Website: lowes
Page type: address-validator
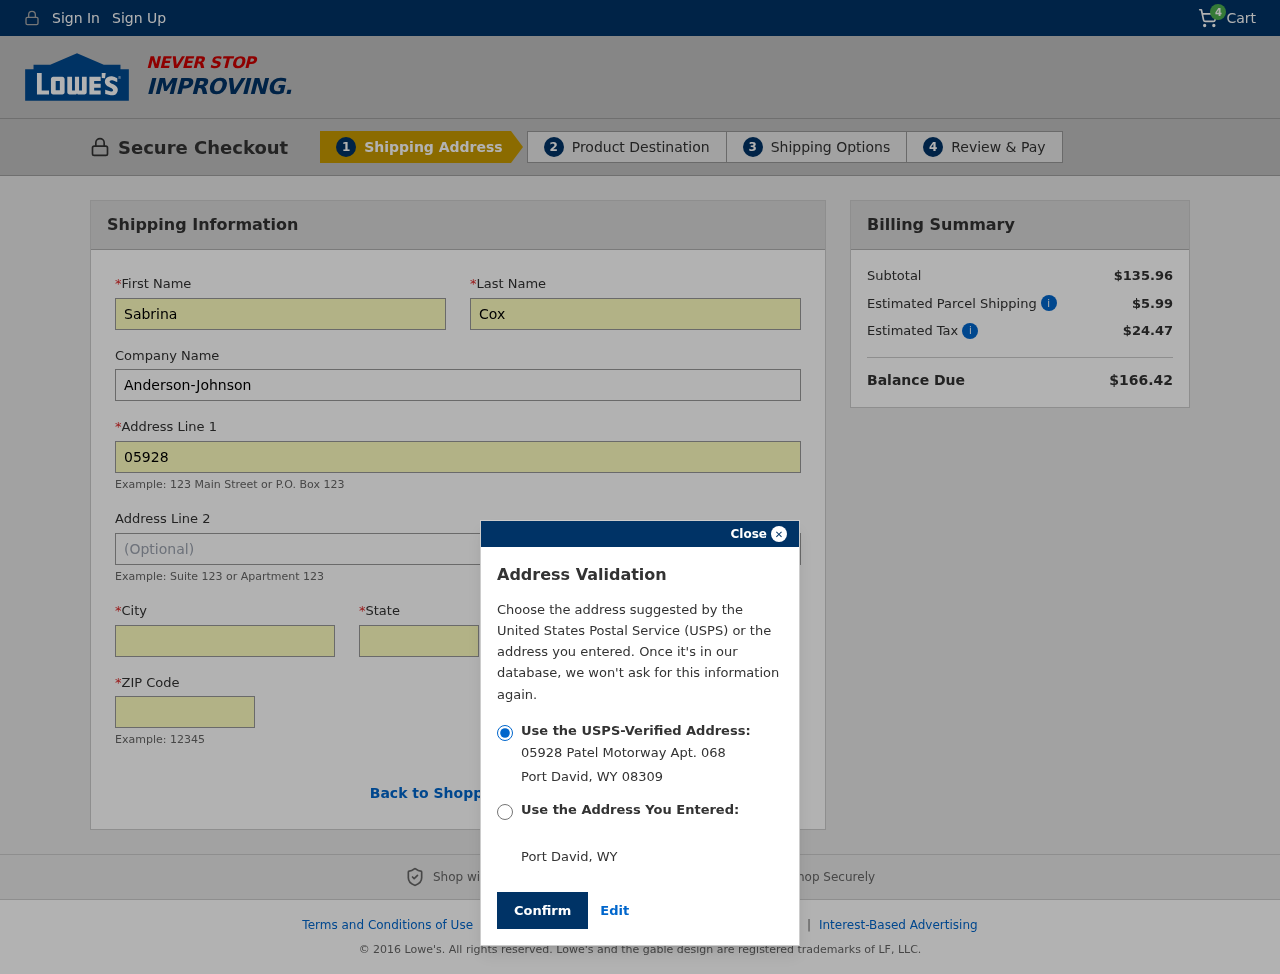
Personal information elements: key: PII_CITY
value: Port David
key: PII_COMPANY
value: Anderson-Johnson
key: PII_FIRSTNAME
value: Sabrina
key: PII_LASTNAME
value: Cox
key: PII_POSTCODE
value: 08309
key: PII_STATE
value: Wyoming
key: PII_STATE_ABBR
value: WY
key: PII_STREET
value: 05928 Patel Motorway Apt. 068
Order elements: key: ORDER_NUM_ITEMS
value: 4
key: ORDER_SUBTOTAL
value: $135.96
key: ORDER_SHIPPING_COST
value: $5.99
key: ORDER_TAX
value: $24.47
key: ORDER_TOTAL
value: $166.42